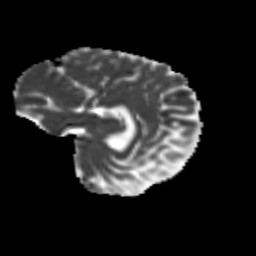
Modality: MD
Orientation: sagittal
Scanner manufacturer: siemens
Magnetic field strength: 3 T
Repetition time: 9.2 s
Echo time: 0.084 s